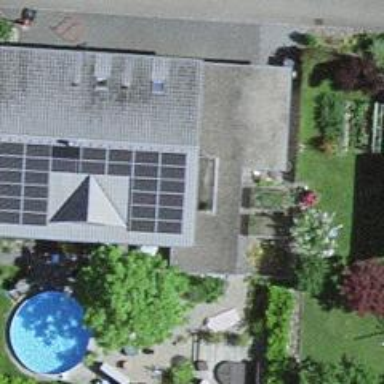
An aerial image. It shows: Solar power generator with photovoltaic panels.